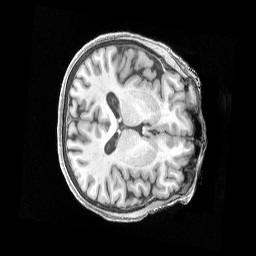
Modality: T1w
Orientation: axial
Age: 76
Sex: female
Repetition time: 2.4 s
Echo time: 0.00222 s